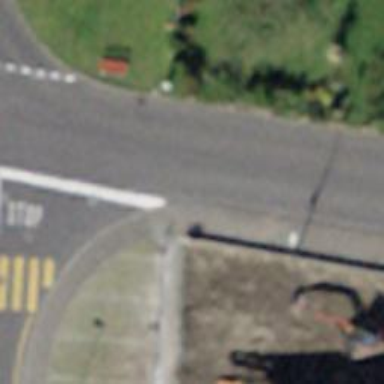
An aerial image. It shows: Bus stop equipped with public transport stop position.